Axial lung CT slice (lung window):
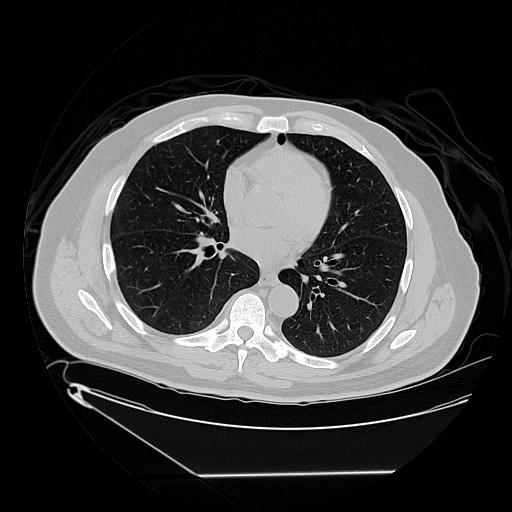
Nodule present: no